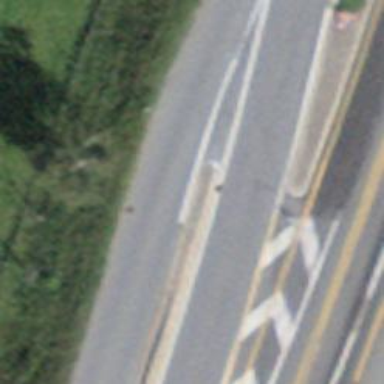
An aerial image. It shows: Trunk link road with asphalt surface.